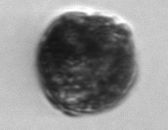
Label: Alexandrium_catenella